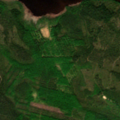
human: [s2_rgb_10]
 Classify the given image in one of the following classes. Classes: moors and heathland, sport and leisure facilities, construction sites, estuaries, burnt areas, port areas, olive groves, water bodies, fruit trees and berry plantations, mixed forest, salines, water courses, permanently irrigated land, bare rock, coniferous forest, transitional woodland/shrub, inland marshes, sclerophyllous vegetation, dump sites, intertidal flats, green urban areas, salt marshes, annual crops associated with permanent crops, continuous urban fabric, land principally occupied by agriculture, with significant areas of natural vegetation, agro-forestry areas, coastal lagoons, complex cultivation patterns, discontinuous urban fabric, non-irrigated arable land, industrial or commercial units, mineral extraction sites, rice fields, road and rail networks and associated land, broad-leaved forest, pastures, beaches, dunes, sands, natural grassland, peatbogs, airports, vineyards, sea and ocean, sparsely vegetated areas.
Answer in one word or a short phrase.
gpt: coniferous forest, mixed forest, transitional woodland/shrub, water bodies